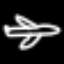
Label: airplane